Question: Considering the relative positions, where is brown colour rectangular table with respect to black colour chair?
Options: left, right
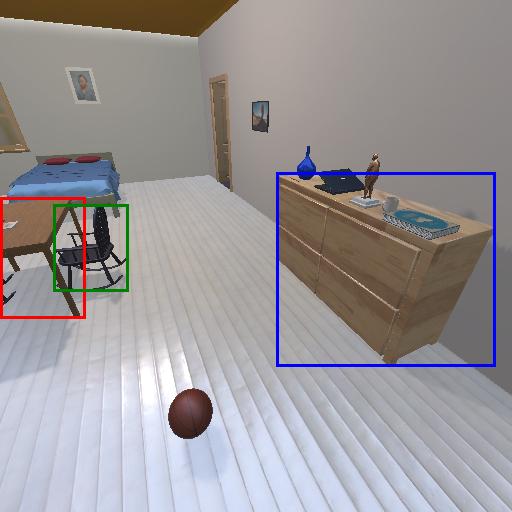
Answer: left